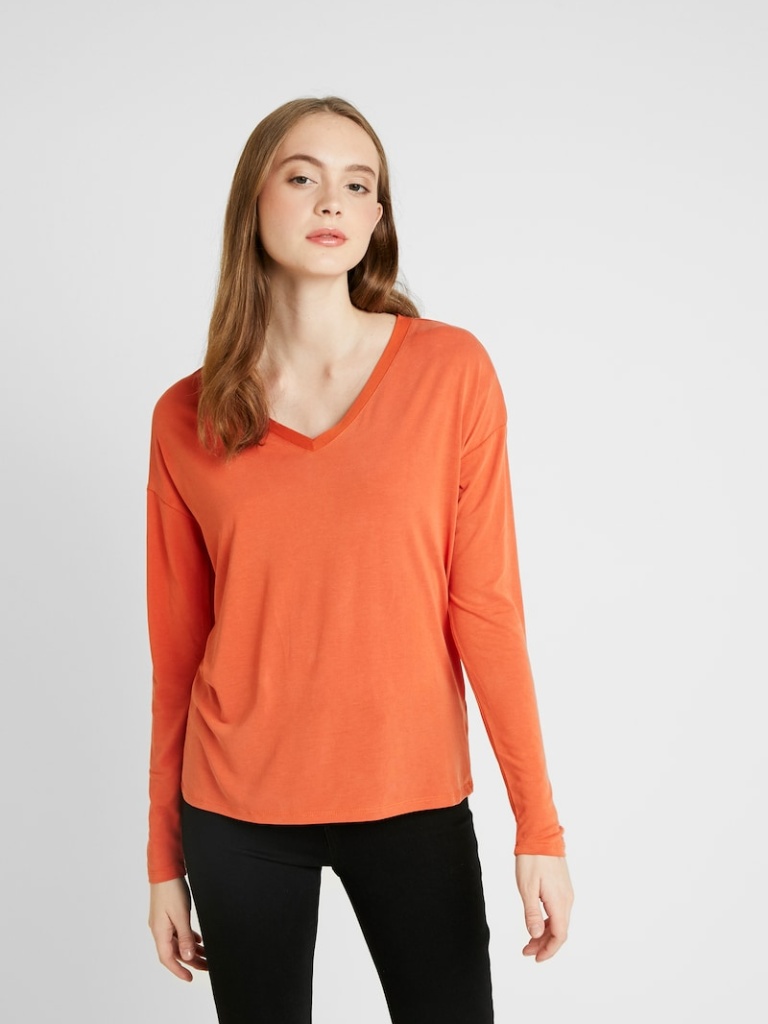
cotton relaxed a long-sleeved with the sleeves down hip length Untucked v-neck sweater